Question: I should read a file formatted in this way and store infos into a structure:
'''
Johnny Rico A B A B C C C B B A
Ace Levy A A B A C A C A C A
Carmen Ibanez A B B B C C B B B B
Dizzy Flores B A A B C C C B B A
Zander Barcalow A B A B C C A B B A
Carl Jenkins A A A C B C A B B B
'''
'''
#include <stdio.h>
#include <stdlib.h>
#include <ctype.h>
#include <string.h>
#define N 100
typedef struct _cad
{
char nome[36], cognome[36];
char risultati[50];
} Cadetto;
/*
*
*/
int main(int argc, char** argv)
{
FILE *fp = NULL;
int j = 0, count = 0, i, k;
char riga[255];
Cadetto cadetti[100];
char *ptk;
if(argc != 2)
{
fprintf(stderr, "Error: no parameter has been passed!
");
exit(1);
}
if((fp = fopen(argv[1], "r")) == NULL)
{
fprintf(stderr, "Error opening file %s
", argv[1]);
exit(1);
}
while (fgets(riga, sizeof(riga), fp) != NULL)
{
j = 0;
ptk = strtok(riga, " ");
strcpy(cadetti[count].nome, ptk);
ptk = strtok(NULL, " ");
strcpy(cadetti[count].cognome, ptk);
while (ptk != NULL)
{
ptk = strtok(NULL, " ");
cadetti[count].risultati[j] = *ptk;
j++;
}
count++;
}
fclose(fp);
for (i = 0; i < count; i++)
{
printf("%s %s", cadetti[i].nome, cadetti[i].cognome);
for (k = 0; k < j; k++)
{
printf(" %c", cadetti[i].risultati[k]);
}
printf("
");
}
return (EXIT_SUCCESS);
}
'''
This is the program but it doesn't work again

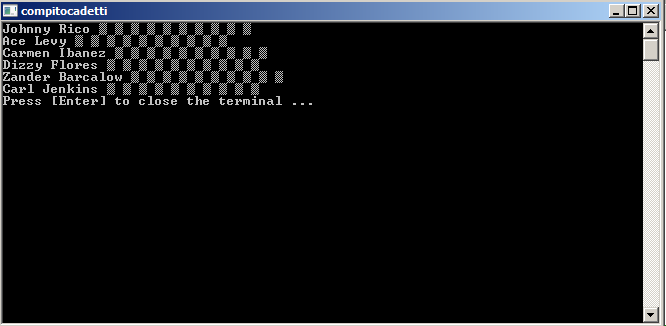
Answer: This code works for me:
'''
#include <stdio.h>
#include <stdlib.h>
#include <string.h>
#define N 100
typedef struct _cad
{
char nome[36], cognome[36];
char risultati[50];
int nrisultati;
} Cadetto;
int main(int argc, char** argv)
{
FILE *fp = NULL;
int i, k;
int count;
char riga[255];
Cadetto cadetti[N];
char *ptk;
if(argc != 2)
{
fprintf(stderr, "Error: no parameter has been passed!
");
exit(1);
}
if((fp = fopen(argv[1], "r")) == NULL)
{
fprintf(stderr, "Error opening file %s
", argv[1]);
exit(1);
}
for (count = 0; count < N && fgets(riga, sizeof(riga), fp) != NULL; count++)
{
int j = 0;
printf("Input: %s", riga);
ptk = strtok(riga, " ");
strcpy(cadetti[count].nome, ptk);
ptk = strtok(NULL, " ");
strcpy(cadetti[count].cognome, ptk);
printf("Name: %s %s
", cadetti[count].nome, cadetti[count].cognome);
while ((ptk = strtok(NULL, " ")) != NULL)
{
cadetti[count].risultati[j] = *ptk;
printf("Grade %d: %c
", j, *ptk);
j++;
}
cadetti[count].nrisultati = j;
}
fclose(fp);
for (i = 0; i < count; i++)
{
printf("%s %s", cadetti[i].nome, cadetti[i].cognome);
for (k = 0; k < cadetti[i].nrisultati; k++)
{
printf(" %c", cadetti[i].risultati[k]);
}
printf("
");
}
return (EXIT_SUCCESS);
}
'''
The 'nrisultati' member keeps track of the number of grades of each 'Cadetto' separately, in case the data is inconsistent. The main reading loop is protected against overflowing the array. I've not protected the name reading code from accessing a null pointer with malformed data (a single word, for example). There could be problems if the names are overlong too.
The primary change is in the grade scanning loop; the result of 'strtok()' is checked before it is used.
Sample output from given data:
'''
Input: Johnny Rico A B A B C C C B B A
Name: Johnny Rico
Grade 0: A
Grade 1: B
Grade 2: A
Grade 3: B
Grade 4: C
Grade 5: C
Grade 6: C
Grade 7: B
Grade 8: B
Grade 9: A
Input: Ace Levy A A B A C A C A C A
Name: Ace Levy
Grade 0: A
Grade 1: A
Grade 2: B
Grade 3: A
Grade 4: C
Grade 5: A
Grade 6: C
Grade 7: A
Grade 8: C
Grade 9: A
Input: Carmen Ibanez A B B B C C B B B B
Name: Carmen Ibanez
Grade 0: A
Grade 1: B
Grade 2: B
Grade 3: B
Grade 4: C
Grade 5: C
Grade 6: B
Grade 7: B
Grade 8: B
Grade 9: B
Input: Dizzy Flores B A A B C C C B B A
Name: Dizzy Flores
Grade 0: B
Grade 1: A
Grade 2: A
Grade 3: B
Grade 4: C
Grade 5: C
Grade 6: C
Grade 7: B
Grade 8: B
Grade 9: A
Input: Zander Barcalow A B A B C C A B B A
Name: Zander Barcalow
Grade 0: A
Grade 1: B
Grade 2: A
Grade 3: B
Grade 4: C
Grade 5: C
Grade 6: A
Grade 7: B
Grade 8: B
Grade 9: A
Input: Carl Jenkins A A A C B C A B B B
Name: Carl Jenkins
Grade 0: A
Grade 1: A
Grade 2: A
Grade 3: C
Grade 4: B
Grade 5: C
Grade 6: A
Grade 7: B
Grade 8: B
Grade 9: B
Johnny Rico A B A B C C C B B A
Ace Levy A A B A C A C A C A
Carmen Ibanez A B B B C C B B B B
Dizzy Flores B A A B C C C B B A
Zander Barcalow A B A B C C A B B A
Carl Jenkins A A A C B C A B B B
'''
With the debugging prints commented out:
'''
Johnny Rico A B A B C C C B B A
Ace Levy A A B A C A C A C A
Carmen Ibanez A B B B C C B B B B
Dizzy Flores B A A B C C C B B A
Zander Barcalow A B A B C C A B B A
Carl Jenkins A A A C B C A B B B
'''